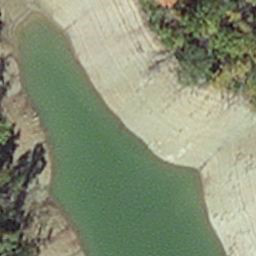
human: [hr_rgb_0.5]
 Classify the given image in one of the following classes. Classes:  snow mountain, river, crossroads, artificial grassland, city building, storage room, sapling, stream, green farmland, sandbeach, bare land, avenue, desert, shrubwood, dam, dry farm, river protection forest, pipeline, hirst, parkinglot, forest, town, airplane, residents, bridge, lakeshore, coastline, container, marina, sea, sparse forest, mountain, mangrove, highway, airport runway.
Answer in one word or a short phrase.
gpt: hirst